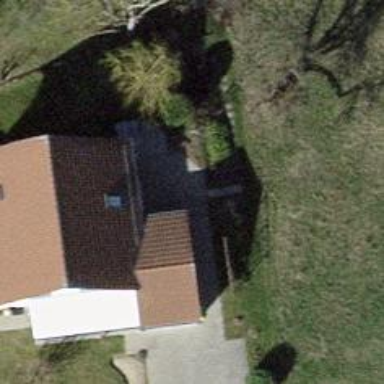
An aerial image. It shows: Detached building with gabled roof.